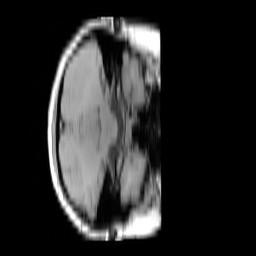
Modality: T1w
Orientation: axial
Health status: ill
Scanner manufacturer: siemens
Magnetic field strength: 3 T
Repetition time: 0.44 s
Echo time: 0.00266 s